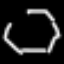
Label: octagon